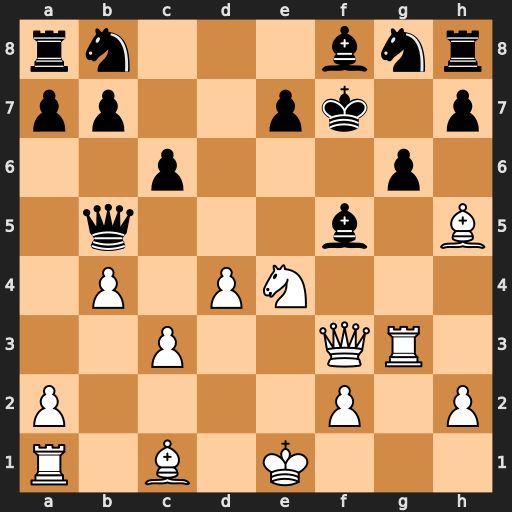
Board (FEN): rn3bnr/pp2pk1p/2p3p1/1q3b1B/1P1PN3/2P2QR1/P4P1P/R1B1K3
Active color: w
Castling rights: Q
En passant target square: -
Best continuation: c4 Qxb4+ Bd2